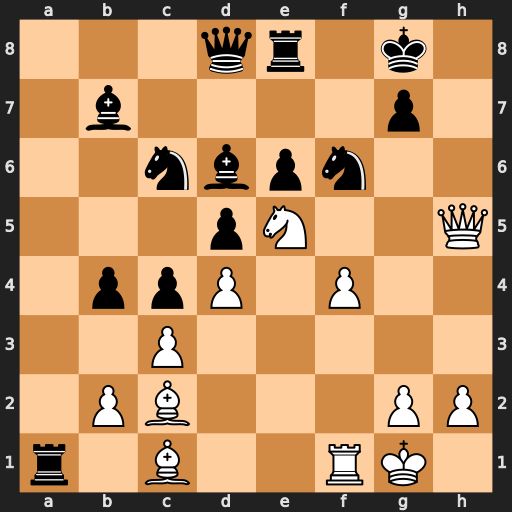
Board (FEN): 3qr1k1/1b4p1/2nbpn2/3pN2Q/1ppP1P2/2P5/1PB3PP/r1B2RK1
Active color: w
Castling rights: -
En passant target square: -
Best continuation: Bh7+ Nxh7 Qf7+ Kh8 Ng6#